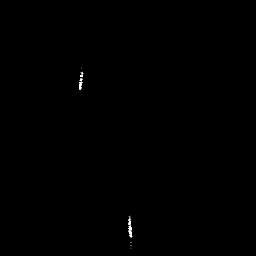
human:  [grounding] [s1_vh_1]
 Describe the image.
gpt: In the satellite image, there is  <ref>1 small ship </ref> <box>[[29, 23, 33, 35, 0]]</box> located at top,  <ref>1 small ship </ref> <box>[[47, 84, 52, 94, 0]]</box> located at bottom.